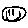
Label: smiley face